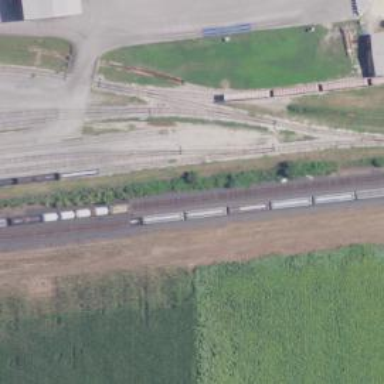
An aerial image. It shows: Railway yard used for servicing trains.